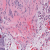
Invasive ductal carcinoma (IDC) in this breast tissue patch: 1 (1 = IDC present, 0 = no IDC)